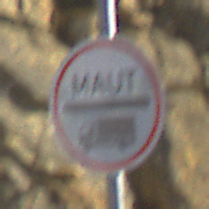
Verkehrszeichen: Mautpflicht
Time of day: MorningAfternoon
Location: Outdoor (RoadRail)
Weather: PartlyCloudy
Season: NotSpecified
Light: Natural